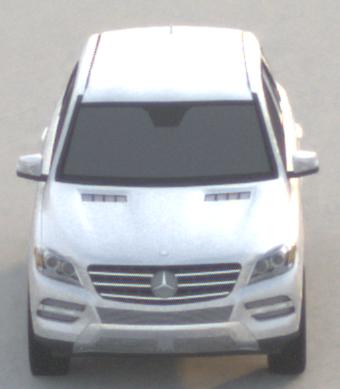
Make: Mercedes-Benz
Model: ML 350
Detailed model: M-Class (166)
Model produced from: 2011/11
Model produced until: 2014/10
Doors: 5
Color: white
Road condition: dry road
Daytime: sunrise or sunset
Contrast: low contrast